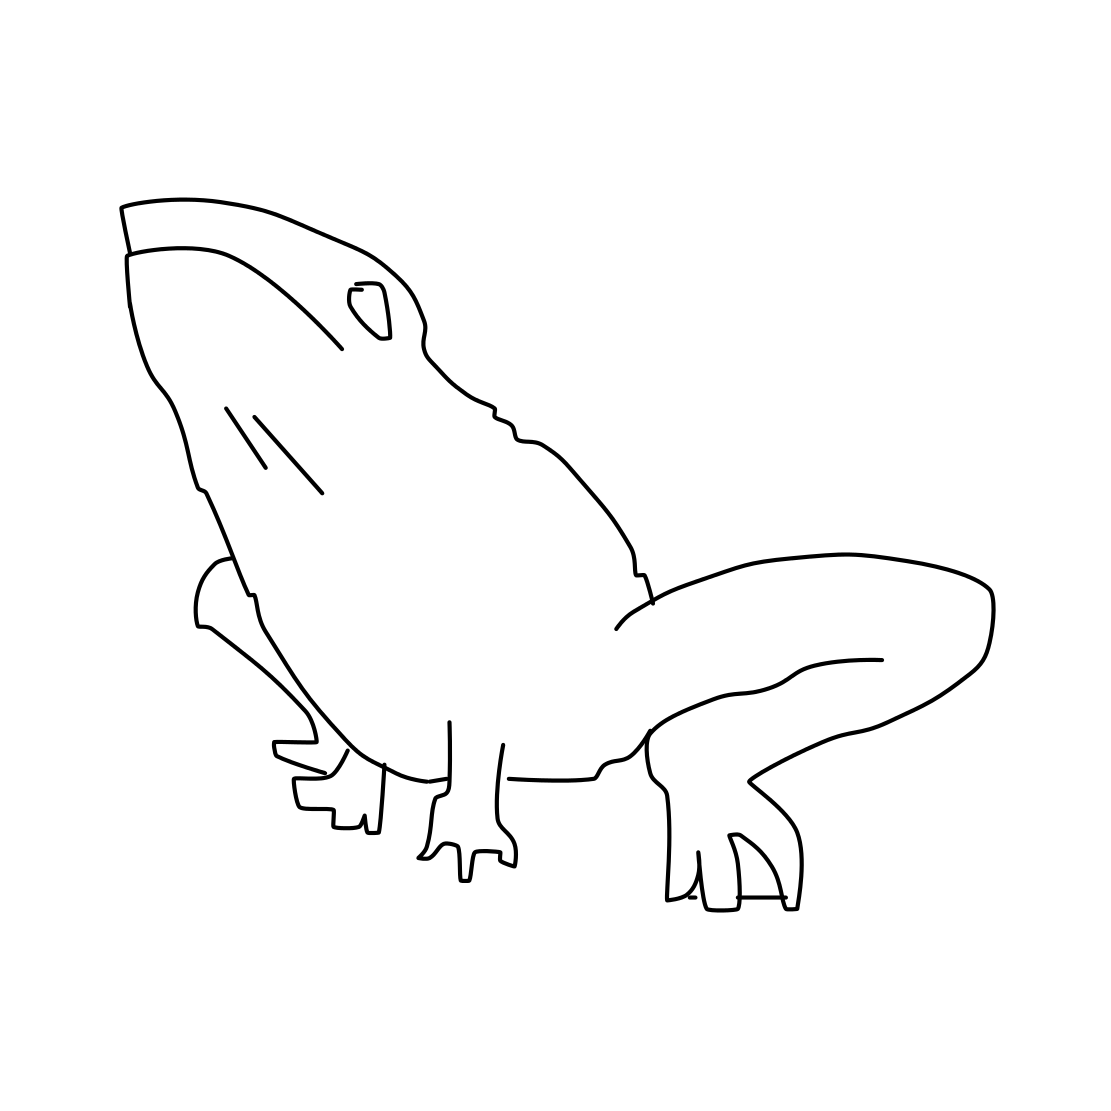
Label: frog